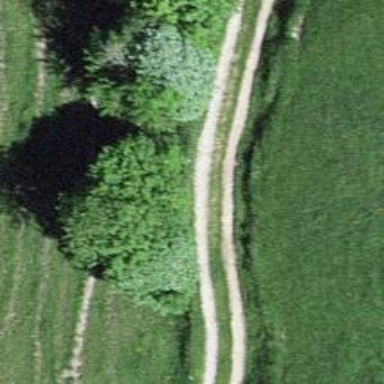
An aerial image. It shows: Track road with grade3 tracktype.